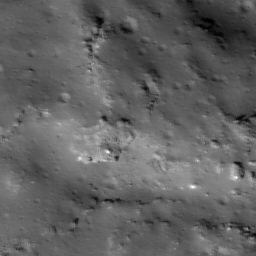
Host type: background_regolith
Lunar coordinates: latitude nan, longitude nan